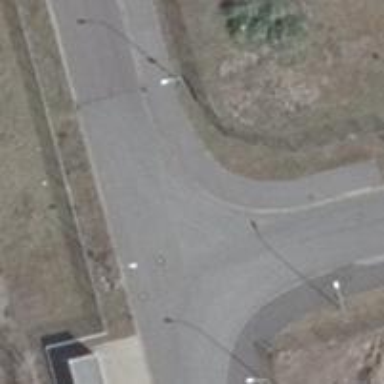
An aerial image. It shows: Footway along the road.